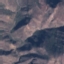
Land use / land cover: HerbaceousVegetation